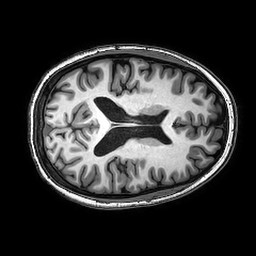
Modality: T1w
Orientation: axial
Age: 22
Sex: female
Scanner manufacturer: philips
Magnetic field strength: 3 T
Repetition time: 0.008157 s
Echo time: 0.00374 s